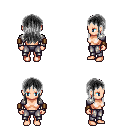
a pixel art fantasy rpg character, female body template, human, light skin, steel arm armor, metal pants, gray unkempt hairstyle, leather bracers, four views (front, back, left, right), 2x2 character sprite sheet, small pixel art, hard edges, no anti-aliasing